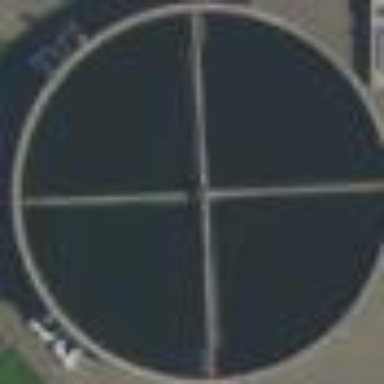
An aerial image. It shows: Storage tank that is man-made.